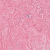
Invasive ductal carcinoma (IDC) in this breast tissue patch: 0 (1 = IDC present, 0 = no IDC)